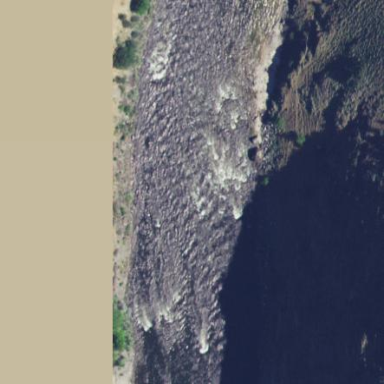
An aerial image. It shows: Rapids in water body.